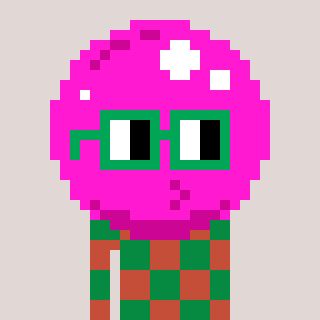
a pixel art character with square green glasses, a bubblegum-shaped head and a rust-colored body on a warm background